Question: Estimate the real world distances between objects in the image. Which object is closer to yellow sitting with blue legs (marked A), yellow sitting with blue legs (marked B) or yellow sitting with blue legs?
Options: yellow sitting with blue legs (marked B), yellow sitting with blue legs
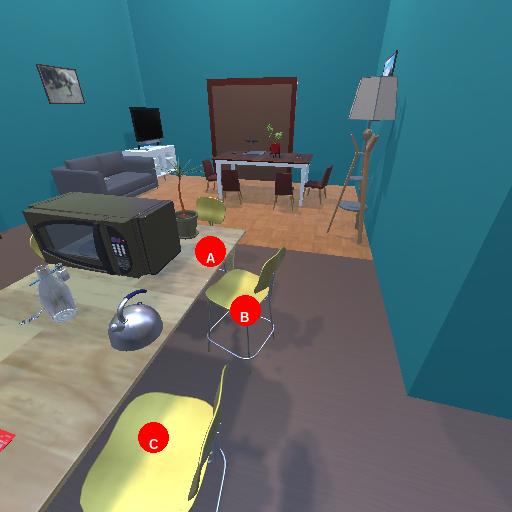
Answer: yellow sitting with blue legs (marked B)